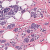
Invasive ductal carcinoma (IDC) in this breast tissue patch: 1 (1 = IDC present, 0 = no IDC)